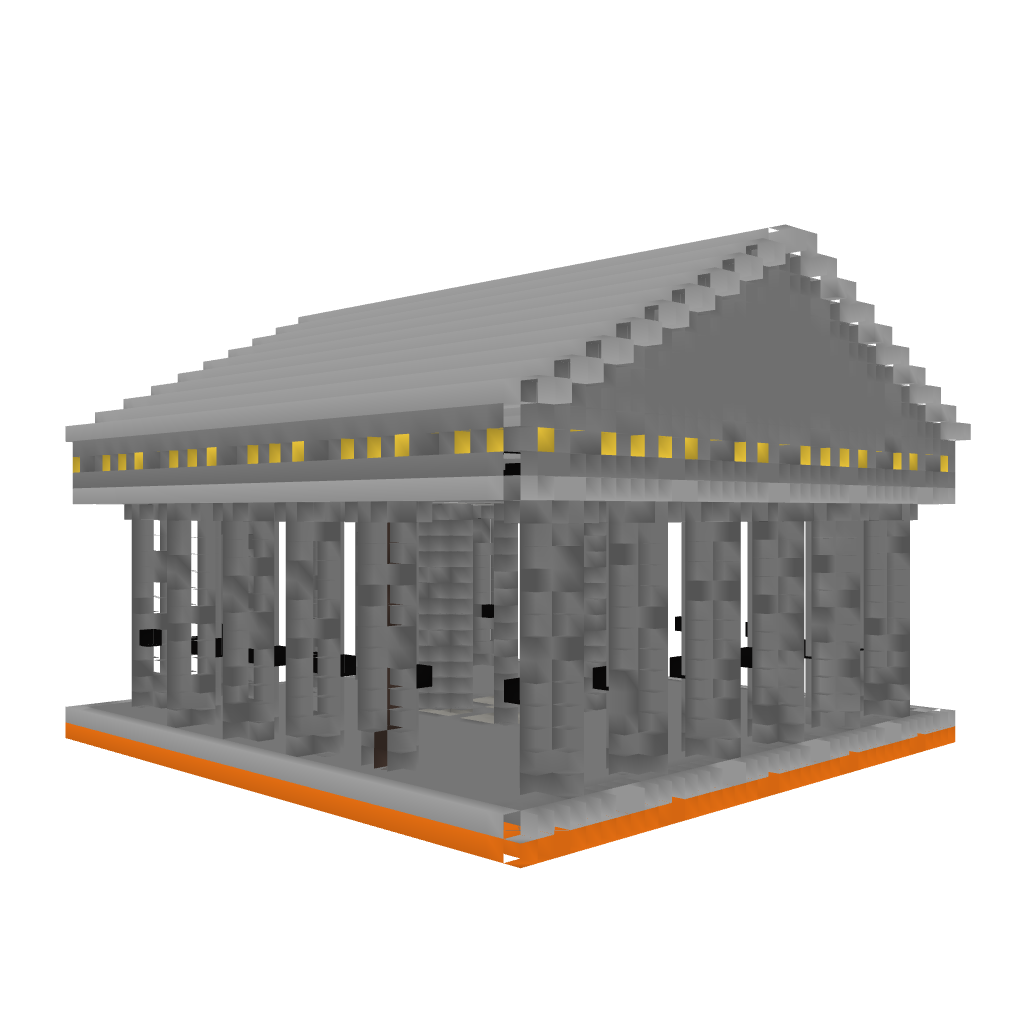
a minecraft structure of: Tempel-Zeus